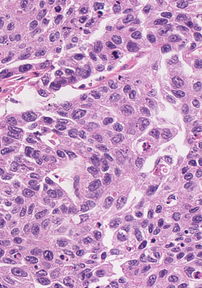
Tumor epithelial tissue: yes
Tumor-associated stroma tissue: no
Normal tissue: no